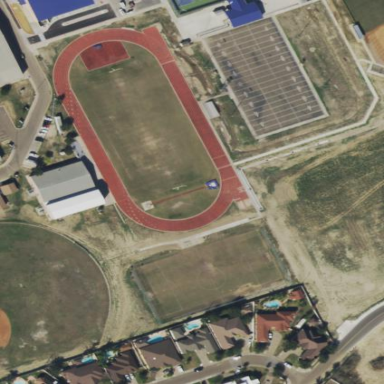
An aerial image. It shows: American football pitch.